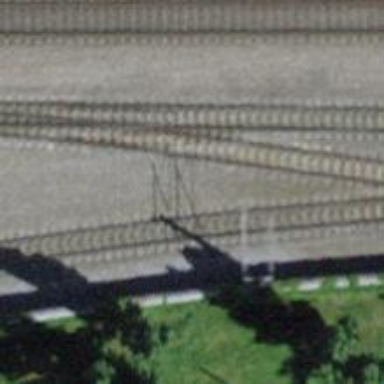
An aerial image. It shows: Narrow-gauge railway with electrified contact line.